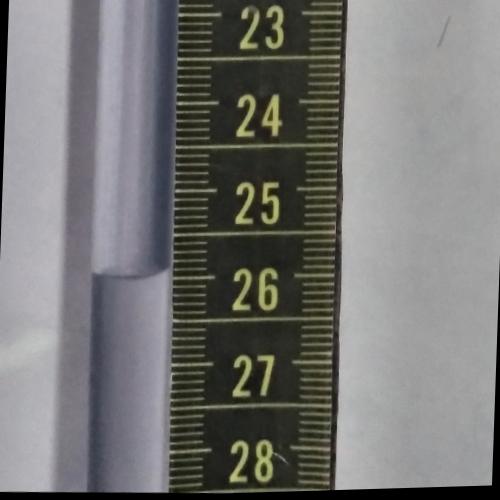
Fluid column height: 25.9 cm